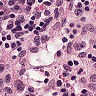
Metastatic tissue present: no